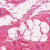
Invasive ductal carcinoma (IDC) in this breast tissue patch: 0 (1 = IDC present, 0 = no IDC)